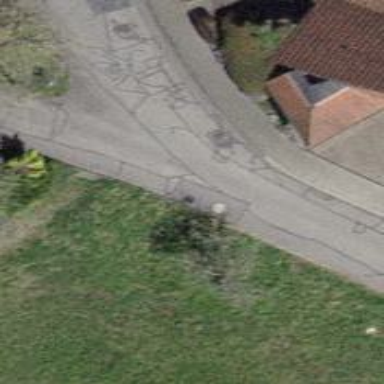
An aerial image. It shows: Paved residential road.